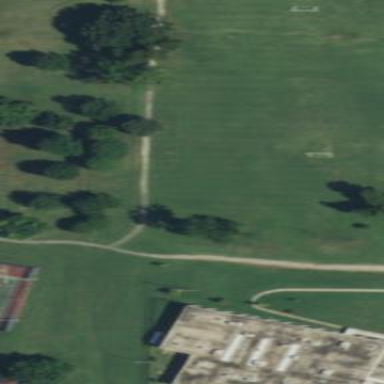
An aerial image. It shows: Soccer pitch designated for leisure and sports activities.